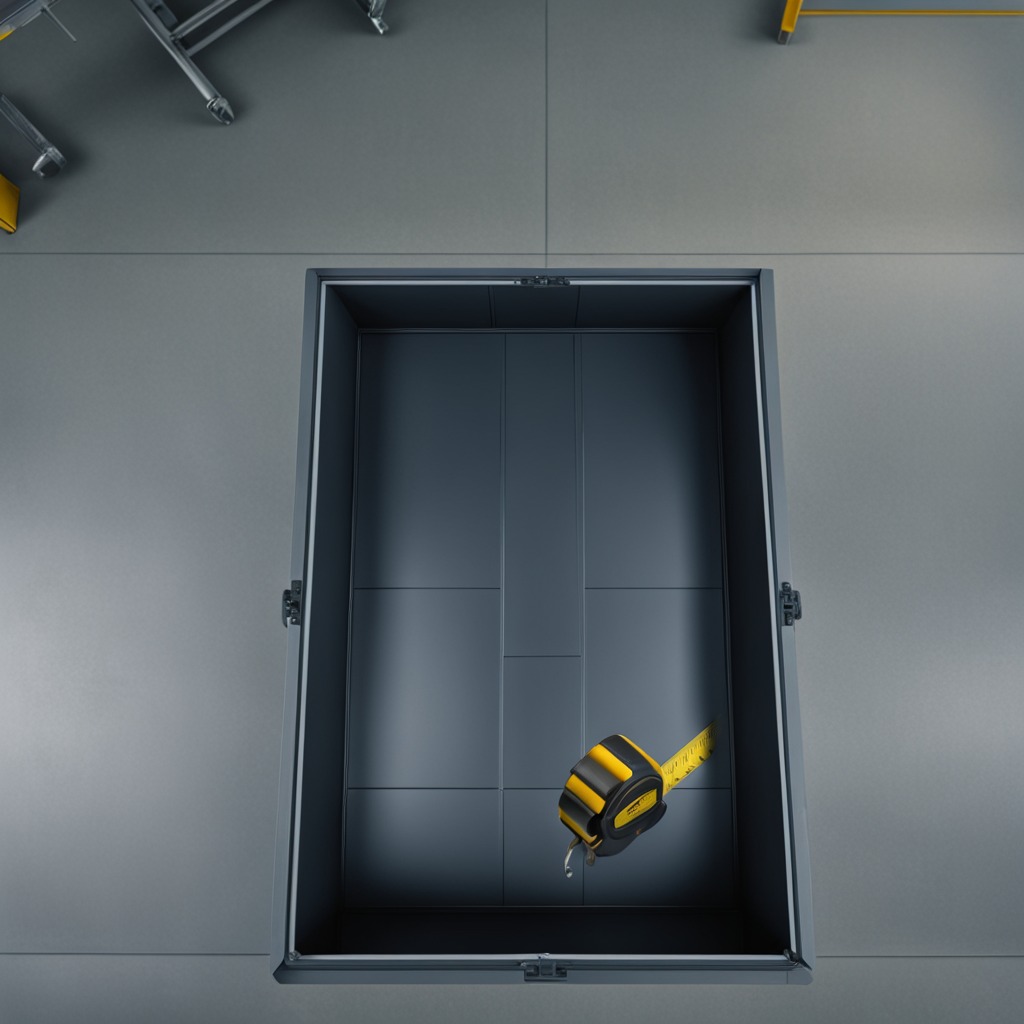
A measuring tape is lying on the toolbox surface in the airplane hangar workshop.